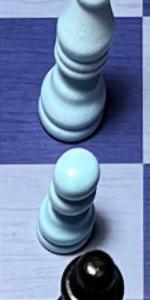
Label: Pawn_White